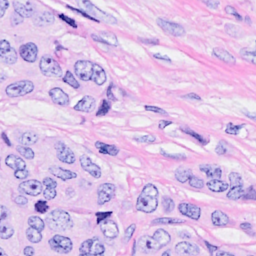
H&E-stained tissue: Breast